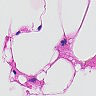
Metastatic tissue present: no